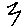
Label: zigzag